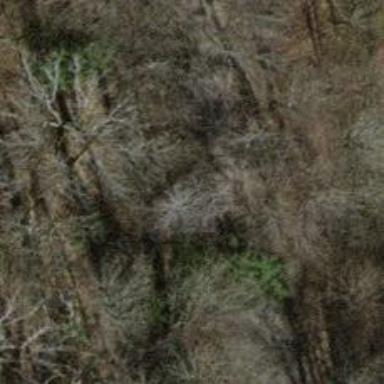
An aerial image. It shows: Single tag "natural: tree."